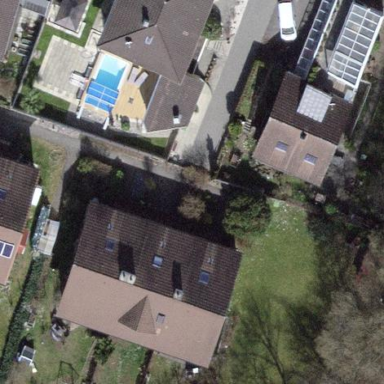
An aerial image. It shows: Gabled roof on building that houses apartments.